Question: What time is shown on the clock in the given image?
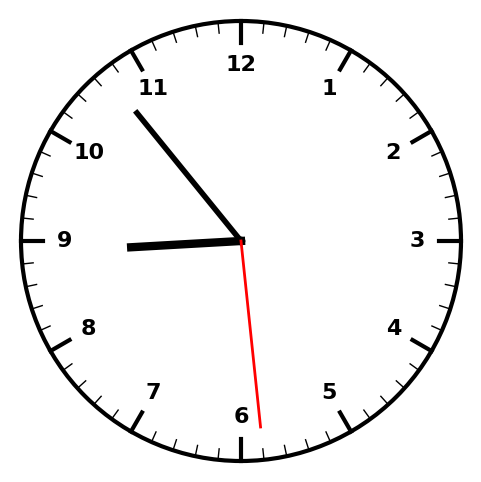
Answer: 08:53:29